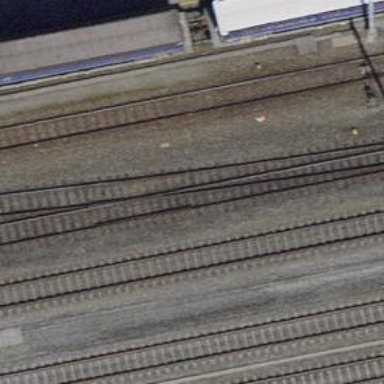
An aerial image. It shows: Single-track railway siding with electrified contact lines.